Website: lowes
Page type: account-selection
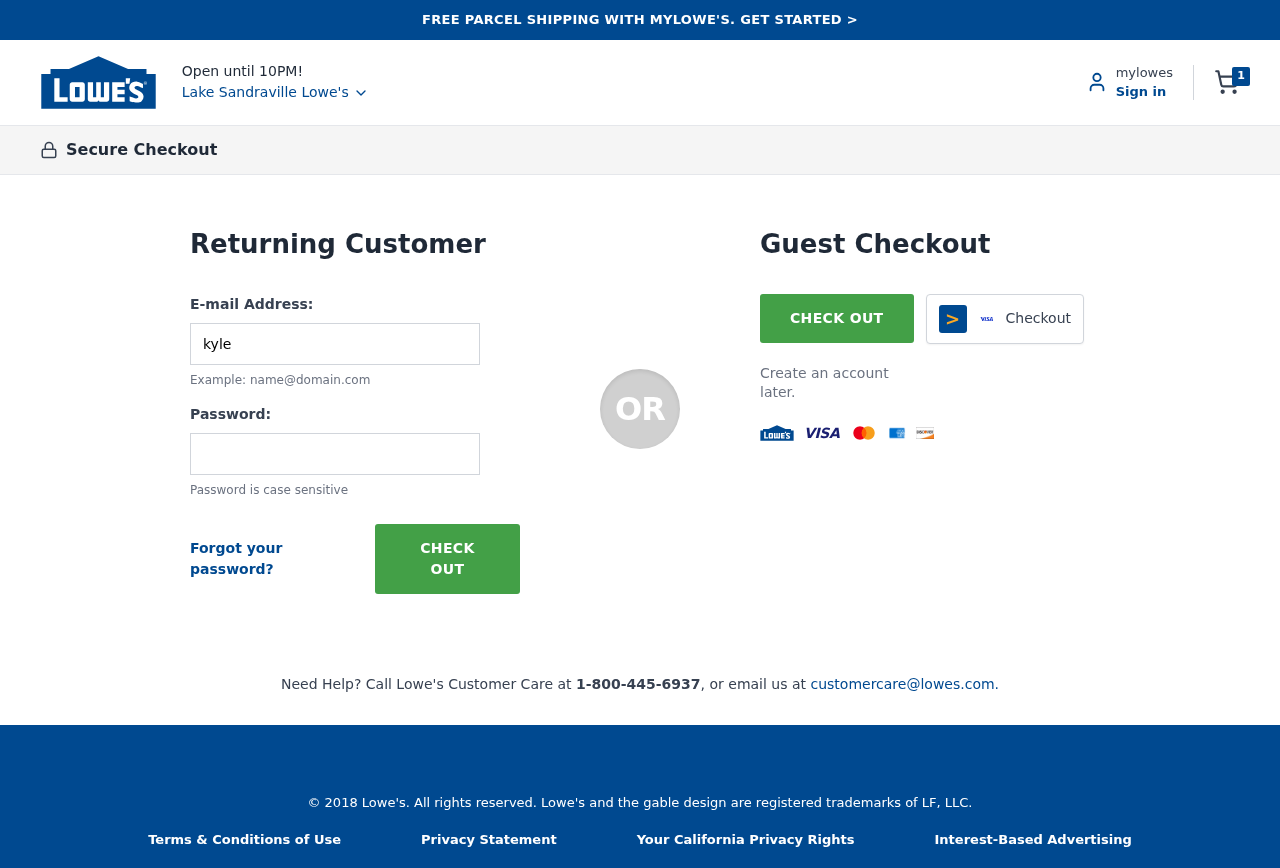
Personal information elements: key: PII_CITY
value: Lake Sandraville Lowe's
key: PII_LOGIN_USERNAME
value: kyle_delacruz
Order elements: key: ORDER_NUM_ITEMS
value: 1